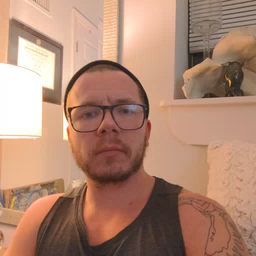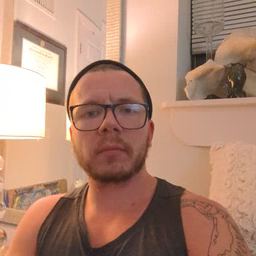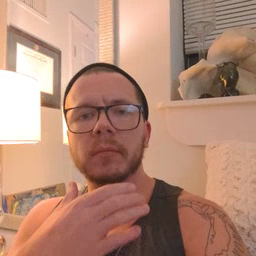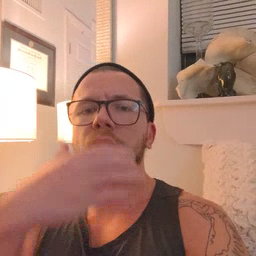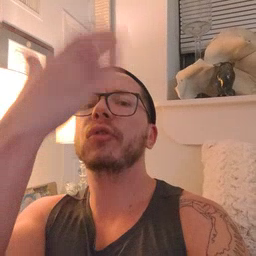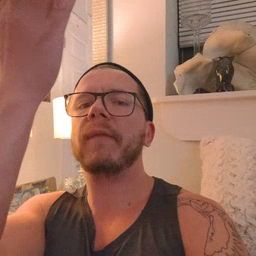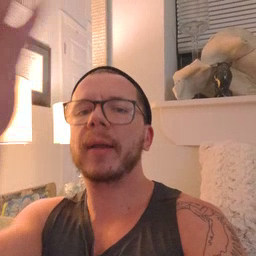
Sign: giraffe